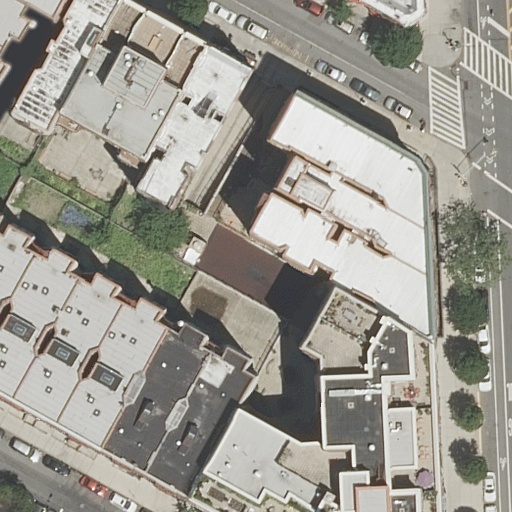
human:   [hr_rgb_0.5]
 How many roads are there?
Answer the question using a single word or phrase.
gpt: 2

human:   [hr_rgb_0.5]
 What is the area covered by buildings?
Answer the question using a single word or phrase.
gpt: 5073m2

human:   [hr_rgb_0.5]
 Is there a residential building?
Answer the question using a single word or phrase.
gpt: yes

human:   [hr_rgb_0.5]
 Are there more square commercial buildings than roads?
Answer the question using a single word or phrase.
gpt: no

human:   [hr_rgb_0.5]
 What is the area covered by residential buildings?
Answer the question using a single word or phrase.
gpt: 5073m2

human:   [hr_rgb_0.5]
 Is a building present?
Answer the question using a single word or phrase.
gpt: yes

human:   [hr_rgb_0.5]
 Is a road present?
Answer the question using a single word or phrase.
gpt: yes

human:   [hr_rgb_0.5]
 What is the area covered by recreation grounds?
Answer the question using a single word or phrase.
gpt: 0m2

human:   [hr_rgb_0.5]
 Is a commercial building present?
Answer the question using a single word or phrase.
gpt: no

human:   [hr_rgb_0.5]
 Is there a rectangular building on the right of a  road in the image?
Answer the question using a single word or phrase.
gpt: yes

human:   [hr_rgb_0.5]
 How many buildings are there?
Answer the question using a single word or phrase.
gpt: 18

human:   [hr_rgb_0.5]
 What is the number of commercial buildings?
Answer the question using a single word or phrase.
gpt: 0

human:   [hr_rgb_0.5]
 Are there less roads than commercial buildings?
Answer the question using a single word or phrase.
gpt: no

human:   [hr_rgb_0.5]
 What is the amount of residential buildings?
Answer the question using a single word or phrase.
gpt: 18

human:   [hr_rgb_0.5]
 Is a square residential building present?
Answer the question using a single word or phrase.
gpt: no

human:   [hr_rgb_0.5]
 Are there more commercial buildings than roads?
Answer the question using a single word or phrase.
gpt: no

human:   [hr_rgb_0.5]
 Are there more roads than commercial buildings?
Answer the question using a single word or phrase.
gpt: yes

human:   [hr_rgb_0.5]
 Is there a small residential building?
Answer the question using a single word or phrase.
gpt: yes

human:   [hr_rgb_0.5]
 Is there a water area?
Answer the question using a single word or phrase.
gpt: no

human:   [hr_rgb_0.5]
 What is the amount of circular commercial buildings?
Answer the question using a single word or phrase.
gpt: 0

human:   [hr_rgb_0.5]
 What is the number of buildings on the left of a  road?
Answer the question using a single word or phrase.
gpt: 13

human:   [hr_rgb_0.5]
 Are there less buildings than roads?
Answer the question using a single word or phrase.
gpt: no

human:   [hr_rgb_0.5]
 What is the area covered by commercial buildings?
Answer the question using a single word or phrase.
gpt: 0m2

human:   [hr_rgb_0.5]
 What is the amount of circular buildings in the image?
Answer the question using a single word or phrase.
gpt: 0

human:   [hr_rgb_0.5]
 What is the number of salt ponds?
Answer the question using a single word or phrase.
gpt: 0

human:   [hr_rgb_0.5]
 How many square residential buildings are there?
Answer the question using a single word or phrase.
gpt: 0

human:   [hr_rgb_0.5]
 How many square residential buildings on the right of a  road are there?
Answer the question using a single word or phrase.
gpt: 0

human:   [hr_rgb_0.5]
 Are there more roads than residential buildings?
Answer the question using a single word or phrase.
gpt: no

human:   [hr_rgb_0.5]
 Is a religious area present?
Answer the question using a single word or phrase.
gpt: no

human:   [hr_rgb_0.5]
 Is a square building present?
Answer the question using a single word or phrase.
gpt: no

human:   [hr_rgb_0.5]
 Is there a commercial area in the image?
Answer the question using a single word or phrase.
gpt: no

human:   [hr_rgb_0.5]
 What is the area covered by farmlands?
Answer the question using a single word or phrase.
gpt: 0m2

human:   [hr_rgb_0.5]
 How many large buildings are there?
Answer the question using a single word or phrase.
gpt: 1

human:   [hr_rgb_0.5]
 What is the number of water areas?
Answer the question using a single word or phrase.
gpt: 0

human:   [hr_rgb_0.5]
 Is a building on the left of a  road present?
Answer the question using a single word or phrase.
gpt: yes

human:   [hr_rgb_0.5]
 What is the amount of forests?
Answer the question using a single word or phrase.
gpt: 0

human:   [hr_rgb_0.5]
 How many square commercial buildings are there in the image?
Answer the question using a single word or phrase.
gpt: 0

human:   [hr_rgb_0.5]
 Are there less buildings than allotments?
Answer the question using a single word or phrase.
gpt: no

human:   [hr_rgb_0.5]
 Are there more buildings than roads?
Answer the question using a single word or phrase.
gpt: yes

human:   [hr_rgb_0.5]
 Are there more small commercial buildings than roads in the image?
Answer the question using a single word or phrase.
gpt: no

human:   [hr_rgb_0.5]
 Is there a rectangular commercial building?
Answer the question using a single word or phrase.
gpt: no

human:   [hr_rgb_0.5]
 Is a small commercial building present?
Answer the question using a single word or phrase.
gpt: no

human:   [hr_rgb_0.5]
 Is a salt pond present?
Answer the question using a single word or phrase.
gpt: no

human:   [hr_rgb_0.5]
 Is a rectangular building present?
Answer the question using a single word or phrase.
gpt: yes

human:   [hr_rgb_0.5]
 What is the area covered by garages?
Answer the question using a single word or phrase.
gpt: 0m2

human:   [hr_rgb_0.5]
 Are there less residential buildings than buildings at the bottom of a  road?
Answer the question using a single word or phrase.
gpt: no

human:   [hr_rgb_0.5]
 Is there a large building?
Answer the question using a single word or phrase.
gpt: yes

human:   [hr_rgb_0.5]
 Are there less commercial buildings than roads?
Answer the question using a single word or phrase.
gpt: yes

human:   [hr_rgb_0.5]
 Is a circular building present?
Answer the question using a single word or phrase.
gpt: no

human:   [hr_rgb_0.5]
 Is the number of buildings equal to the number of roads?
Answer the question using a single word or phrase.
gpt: no

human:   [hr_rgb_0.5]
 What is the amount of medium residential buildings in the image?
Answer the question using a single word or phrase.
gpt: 13

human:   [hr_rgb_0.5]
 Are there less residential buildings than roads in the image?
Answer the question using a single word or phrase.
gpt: no

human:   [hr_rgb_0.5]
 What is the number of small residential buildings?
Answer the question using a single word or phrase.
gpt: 4

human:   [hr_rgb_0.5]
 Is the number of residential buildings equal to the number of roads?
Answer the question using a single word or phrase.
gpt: no

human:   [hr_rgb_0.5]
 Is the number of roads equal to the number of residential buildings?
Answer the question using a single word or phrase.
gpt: no

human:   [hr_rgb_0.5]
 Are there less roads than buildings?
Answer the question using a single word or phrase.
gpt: yes

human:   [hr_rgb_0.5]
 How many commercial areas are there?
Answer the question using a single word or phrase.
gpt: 0

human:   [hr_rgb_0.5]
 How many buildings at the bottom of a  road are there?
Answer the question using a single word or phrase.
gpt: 11

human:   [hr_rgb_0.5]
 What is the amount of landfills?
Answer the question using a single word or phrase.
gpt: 0

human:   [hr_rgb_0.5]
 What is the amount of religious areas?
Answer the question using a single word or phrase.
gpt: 0

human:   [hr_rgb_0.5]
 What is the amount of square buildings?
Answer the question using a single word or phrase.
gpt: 0

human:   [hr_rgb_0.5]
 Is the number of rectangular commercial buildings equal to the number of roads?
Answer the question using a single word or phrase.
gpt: no

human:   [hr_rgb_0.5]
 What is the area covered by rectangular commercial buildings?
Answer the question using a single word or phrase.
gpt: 0m2

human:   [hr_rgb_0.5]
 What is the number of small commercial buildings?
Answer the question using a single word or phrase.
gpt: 0